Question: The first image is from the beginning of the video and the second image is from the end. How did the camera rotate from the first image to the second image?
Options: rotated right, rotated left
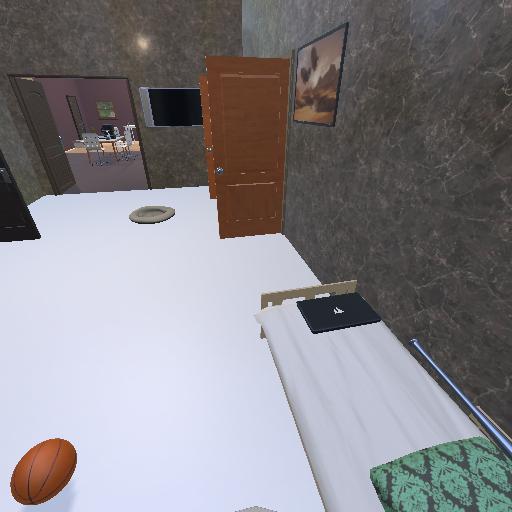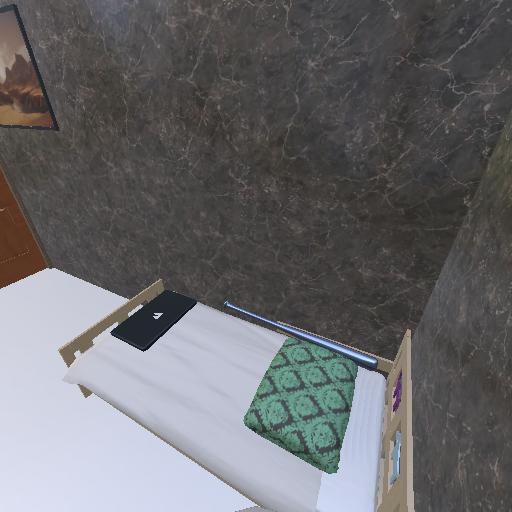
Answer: rotated right